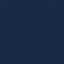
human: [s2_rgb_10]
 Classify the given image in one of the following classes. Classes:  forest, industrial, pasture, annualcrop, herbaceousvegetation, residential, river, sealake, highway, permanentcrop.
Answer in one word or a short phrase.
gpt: SeaLake